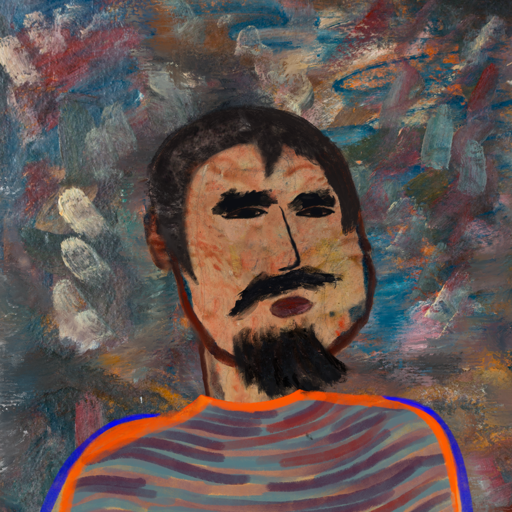
Background: Boggyland, Head And Neck Side: Orphan, Face Side: Mosgoul, Bust: Experience, Hair Side: Roy_Bahadur, Head Accessory: Blank, Second Necklace: Blank, Necklace: Blank, Baby: Blank